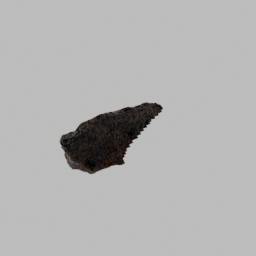
Label: architecture